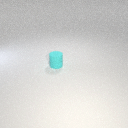
small cyan rubber cylinder